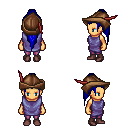
a pixel art fantasy rpg character, female body template, human, tanned skin, chain tabard jacket, magenta pants, blue extra-long topknot hairstyle, leather cap, maroon shoes, four views (front, back, left, right), 2x2 character sprite sheet, small pixel art, hard edges, no anti-aliasing